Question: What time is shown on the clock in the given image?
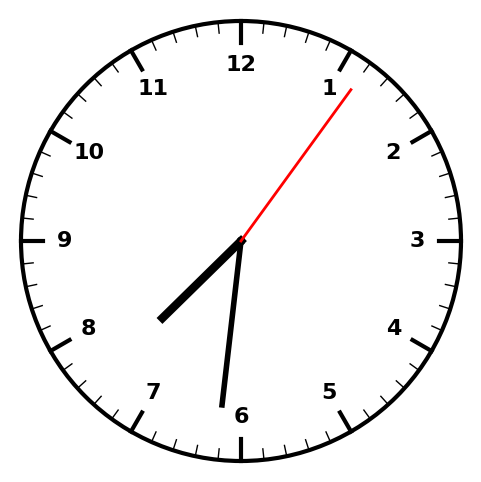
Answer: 07:31:06